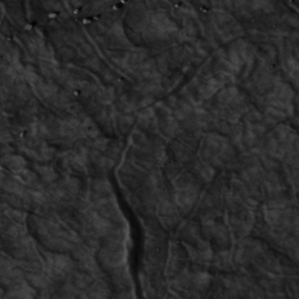
Label: non_frost